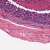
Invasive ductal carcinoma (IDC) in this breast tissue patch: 0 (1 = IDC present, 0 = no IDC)